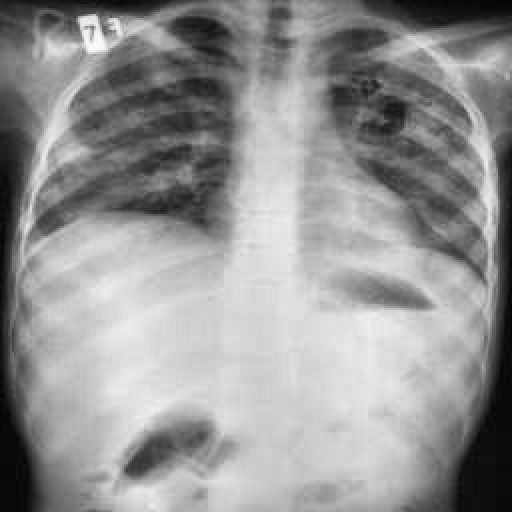
Finding: TUBERCULOSIS